Interaction volume radius: 5 \u00c5
Interaction volume height: 30 \u00c5
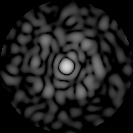
Disorder parameter: 0.8314